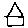
Label: house